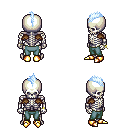
a pixel art fantasy rpg character, male body template, skeleton, leather shoulder armor, teal pants, white cyan mohawk hairstyle, bracelets, gold boots, four views (front, back, left, right), 2x2 character sprite sheet, small pixel art, hard edges, no anti-aliasing